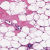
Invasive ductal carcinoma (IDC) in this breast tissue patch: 0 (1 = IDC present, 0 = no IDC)